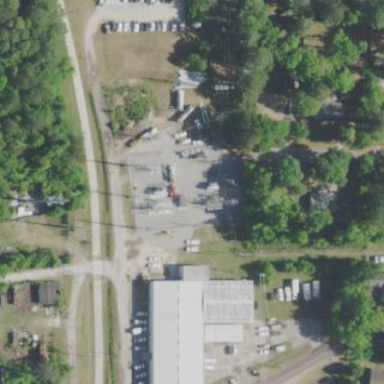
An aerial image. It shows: Distribution substation surrounded by fence.